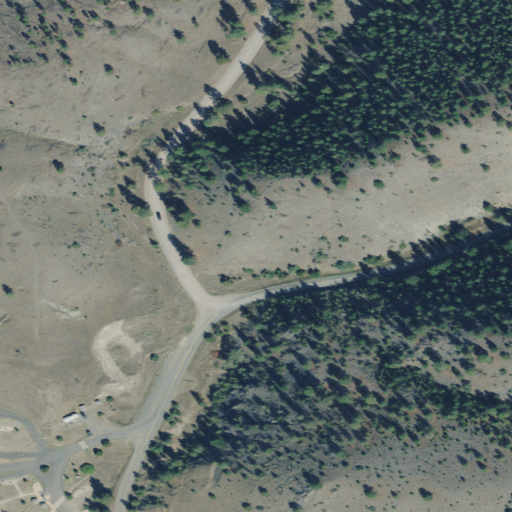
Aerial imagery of valley in Montana named Horse Gulch containing evergreen forest, grassland, low intensity development, open development, medium intensity development, and shrub